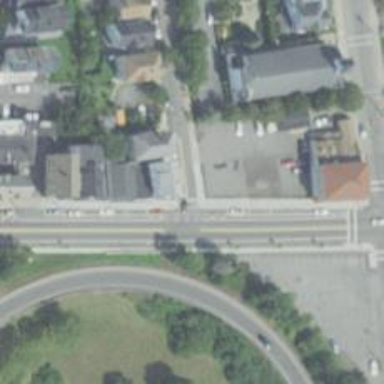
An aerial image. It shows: Stop road.